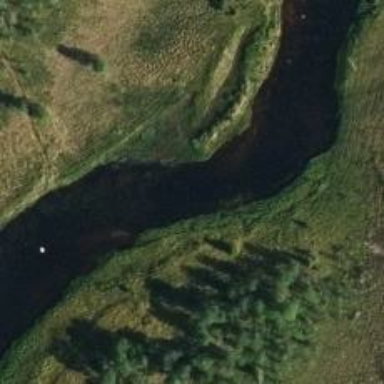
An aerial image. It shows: Beautiful view of river.